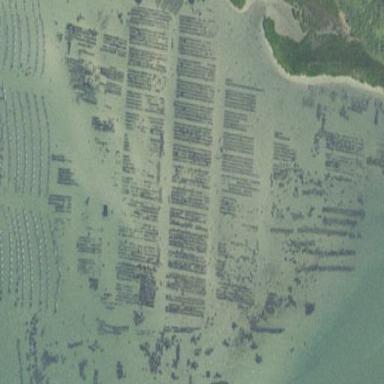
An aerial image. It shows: Area dedicated to aquaculture.